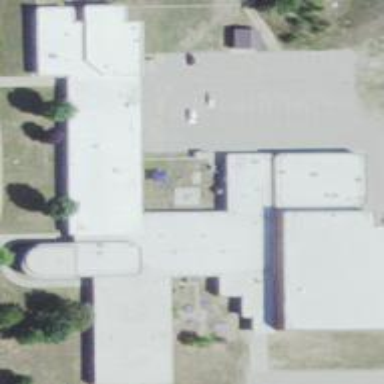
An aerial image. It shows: School building.